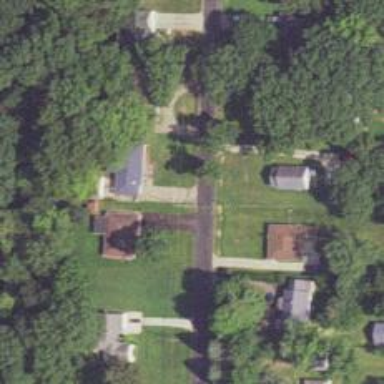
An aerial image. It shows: Neighborhood.